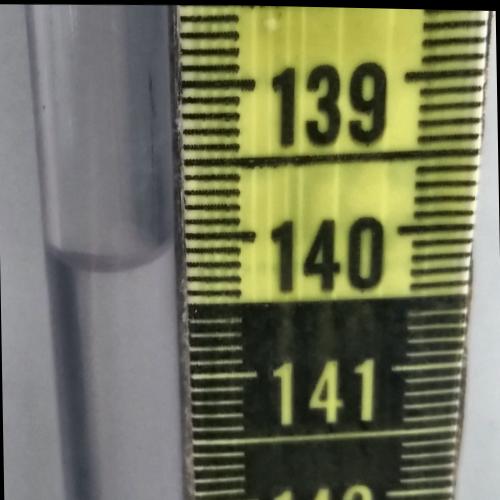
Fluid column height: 140.2 cm